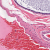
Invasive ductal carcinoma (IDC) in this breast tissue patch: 0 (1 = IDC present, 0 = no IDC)